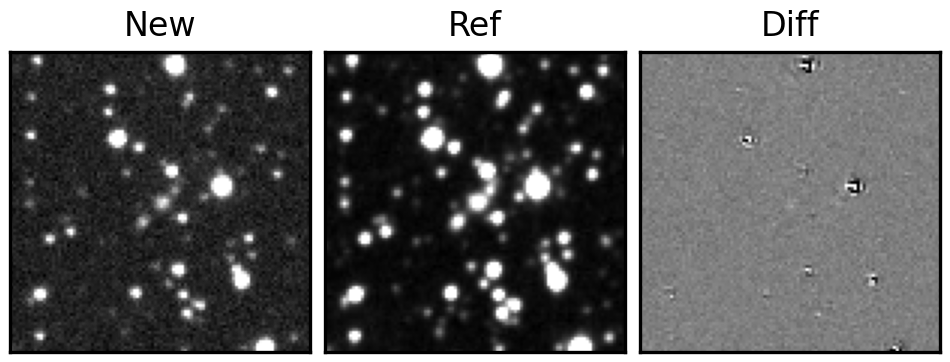
Label: real